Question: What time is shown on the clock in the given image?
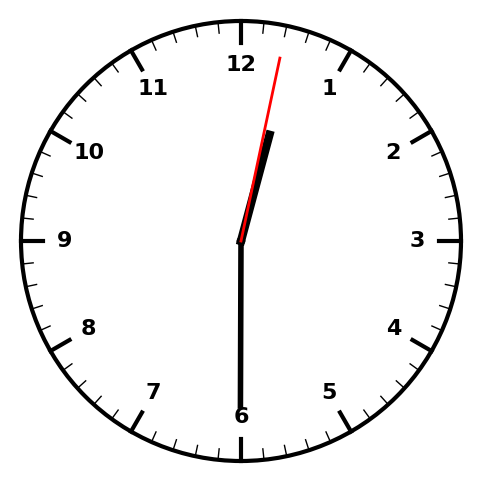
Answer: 12:30:02